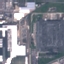
Label: Industrial